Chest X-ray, AP view. Patient: 72 years old, sex F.
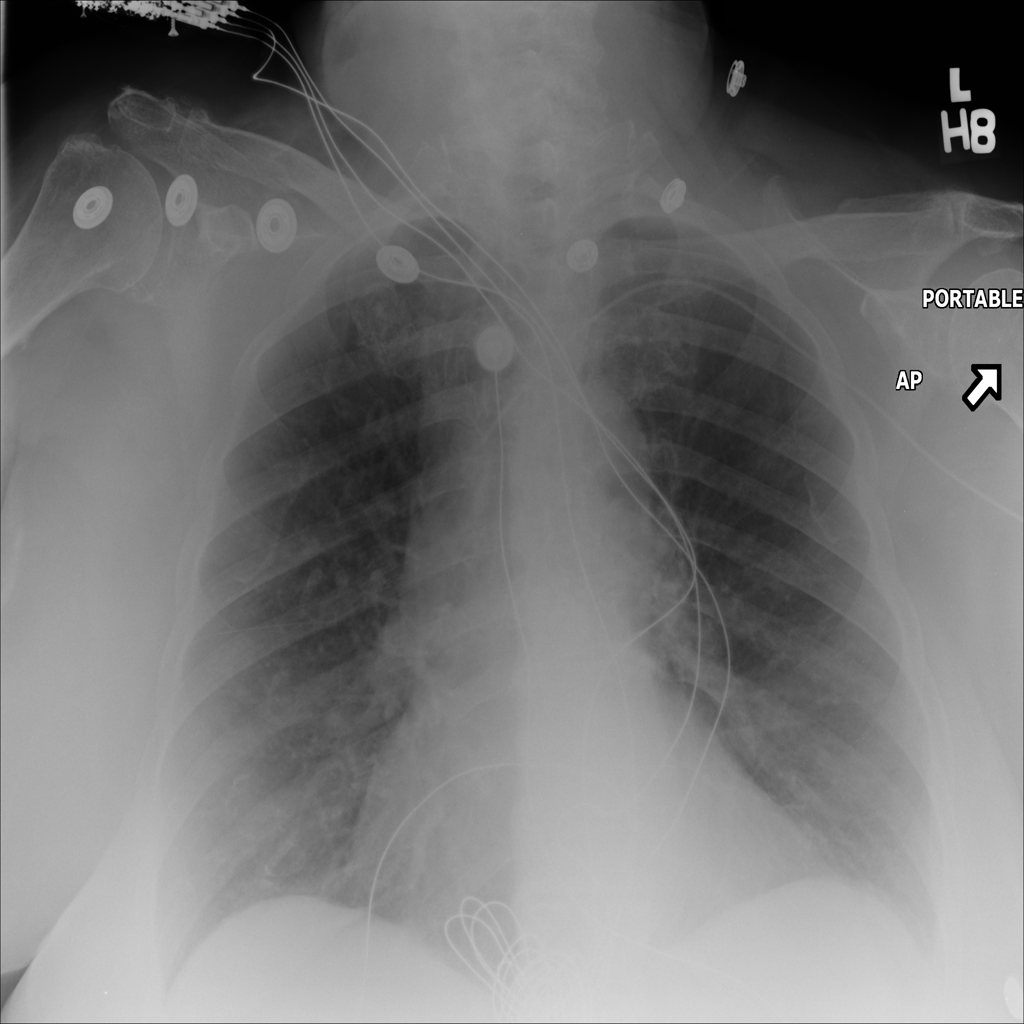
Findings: No Finding